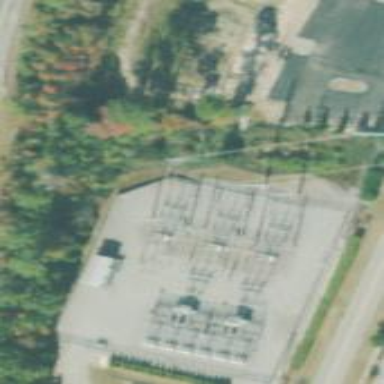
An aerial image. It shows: Switch for power supply.